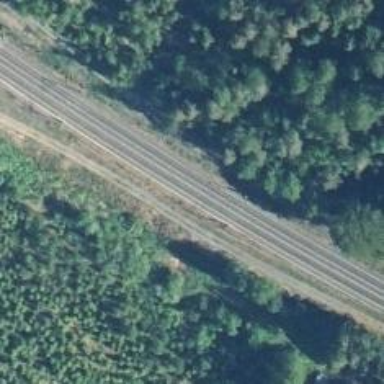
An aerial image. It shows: Continuous rail railway with electrified contact line.